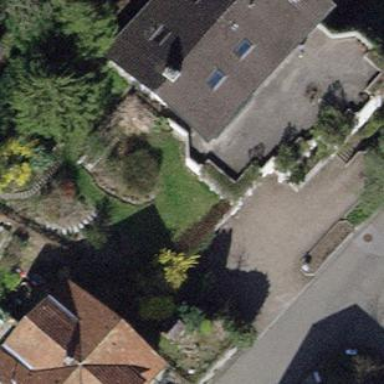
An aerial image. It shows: Group of garages.